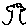
Label: tree